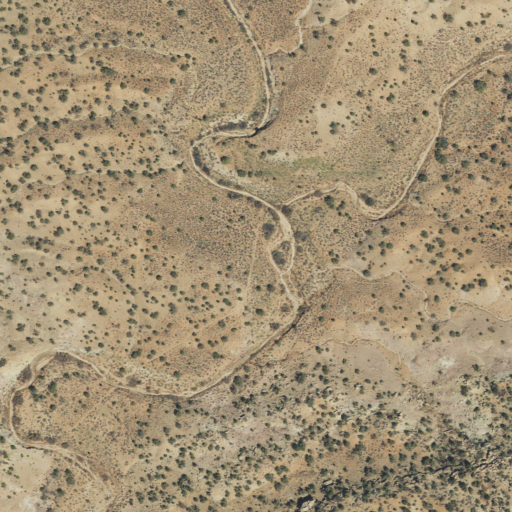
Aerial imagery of valley in Utah named Jennys Canyon containing shrub and evergreen forest